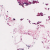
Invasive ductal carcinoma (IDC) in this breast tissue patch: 0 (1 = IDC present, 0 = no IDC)